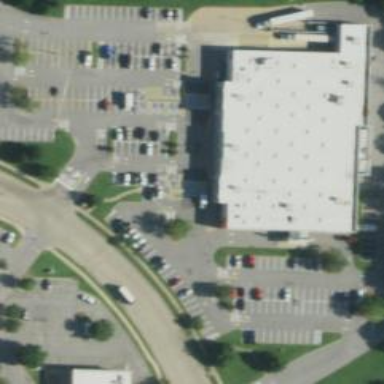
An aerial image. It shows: Retail building housing supermarket.